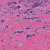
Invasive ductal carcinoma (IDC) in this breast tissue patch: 0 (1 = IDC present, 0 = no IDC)